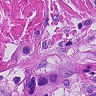
Metastatic tissue present: yes